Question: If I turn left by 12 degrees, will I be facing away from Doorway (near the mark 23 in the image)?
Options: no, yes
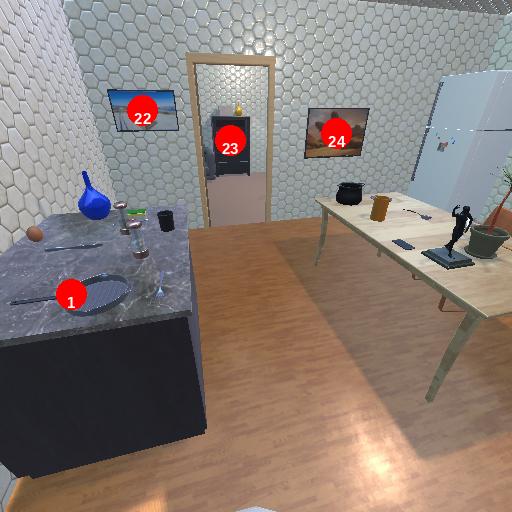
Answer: no